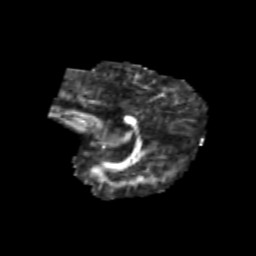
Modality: FA
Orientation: sagittal
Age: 6
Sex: male
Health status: healthy